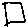
Label: square